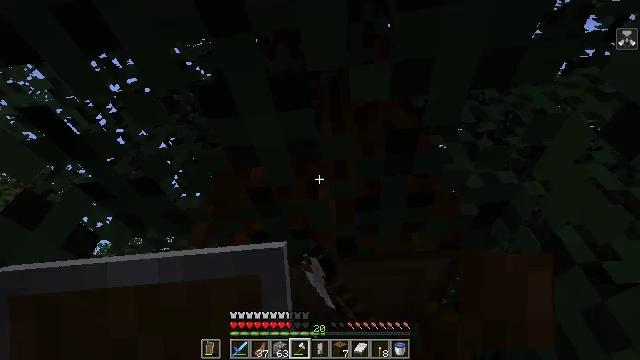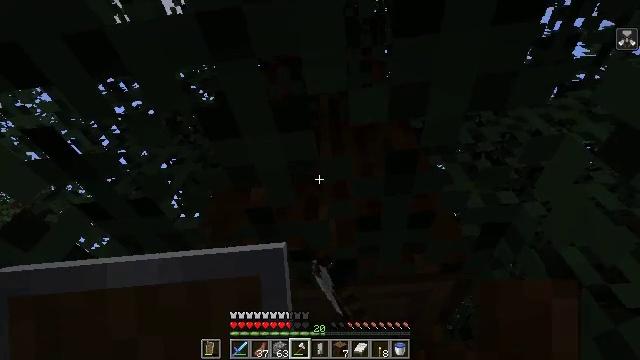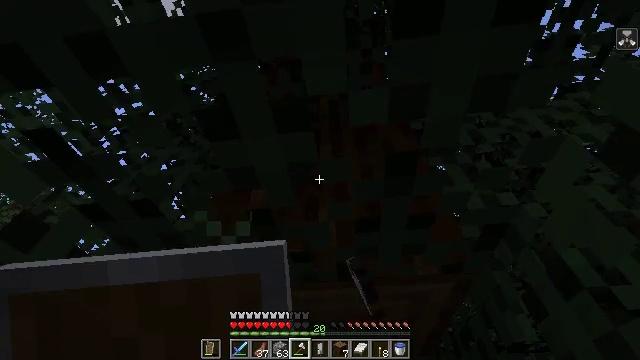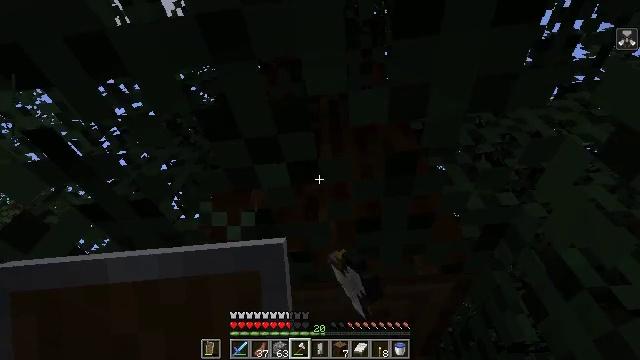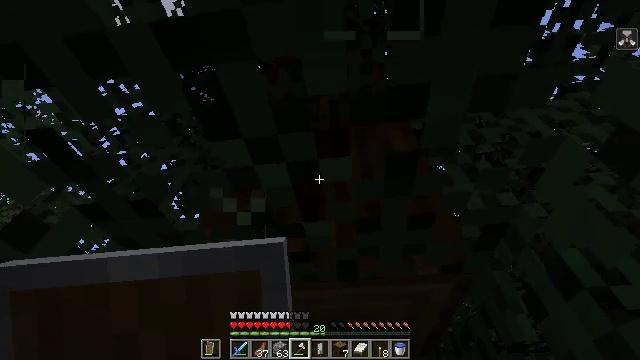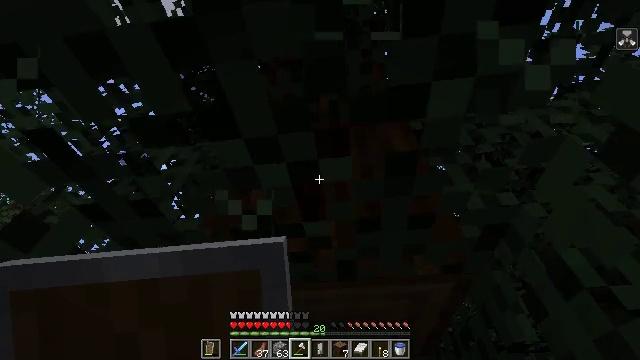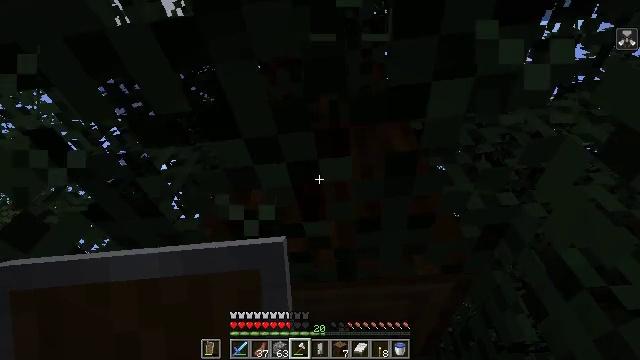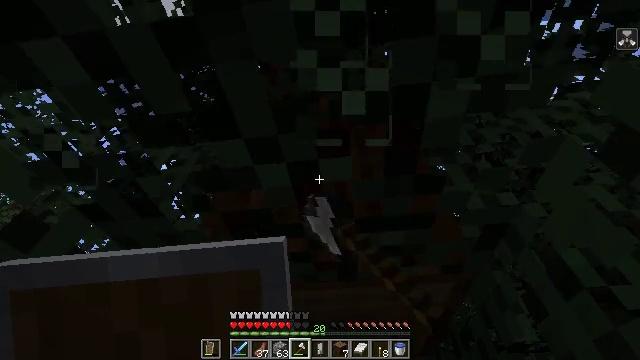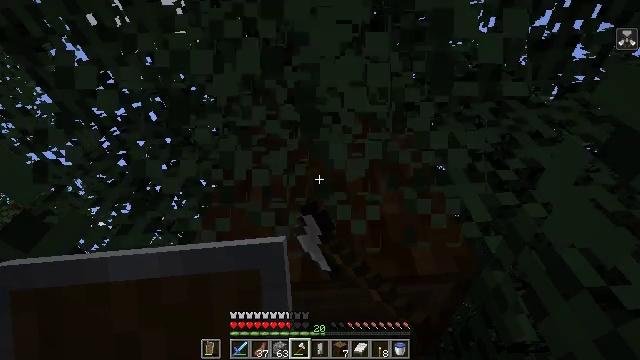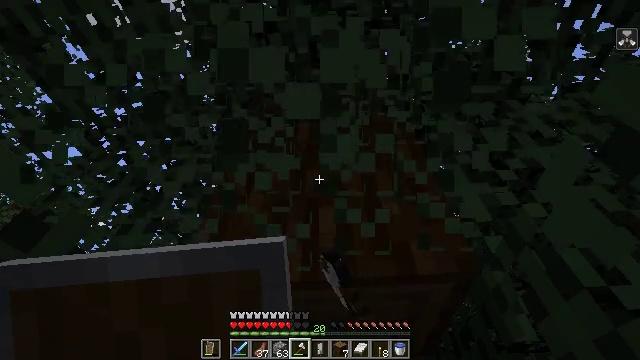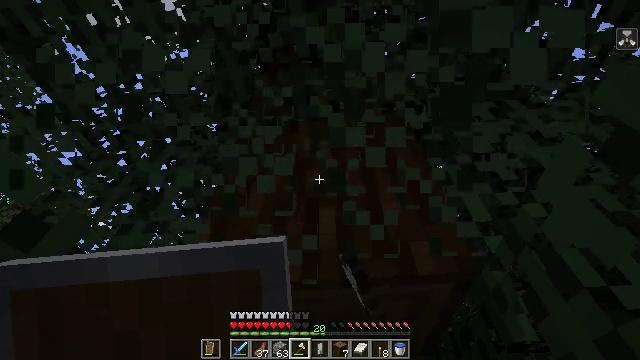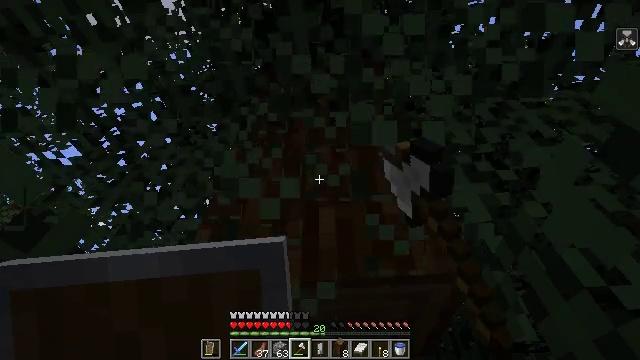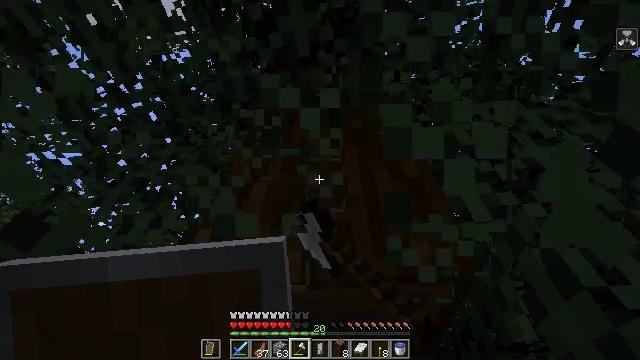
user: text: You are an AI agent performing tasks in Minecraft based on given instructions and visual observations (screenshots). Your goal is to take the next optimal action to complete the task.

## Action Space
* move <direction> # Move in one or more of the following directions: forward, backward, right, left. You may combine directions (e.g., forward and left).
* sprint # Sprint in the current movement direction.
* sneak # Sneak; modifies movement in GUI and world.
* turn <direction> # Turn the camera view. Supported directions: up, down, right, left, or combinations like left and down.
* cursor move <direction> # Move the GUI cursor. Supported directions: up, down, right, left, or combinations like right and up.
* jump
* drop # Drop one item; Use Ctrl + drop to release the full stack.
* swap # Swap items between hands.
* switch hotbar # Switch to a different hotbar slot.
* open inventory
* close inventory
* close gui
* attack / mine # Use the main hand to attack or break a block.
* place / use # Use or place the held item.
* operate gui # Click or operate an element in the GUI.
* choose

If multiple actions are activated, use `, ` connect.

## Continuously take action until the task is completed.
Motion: motion action
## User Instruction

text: Gather spruce leaves to collect foliage.
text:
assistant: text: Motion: turn up, attack / mine
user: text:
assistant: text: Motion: attack / mine
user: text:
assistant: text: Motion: attack / mine
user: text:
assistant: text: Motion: attack / mine
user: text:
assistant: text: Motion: attack / mine
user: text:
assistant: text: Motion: attack / mine
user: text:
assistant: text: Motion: attack / mine
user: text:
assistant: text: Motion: attack / mine
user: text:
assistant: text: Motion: attack / mine
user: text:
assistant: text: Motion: attack / mine
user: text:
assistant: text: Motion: attack / mine
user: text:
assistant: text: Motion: attack / mine
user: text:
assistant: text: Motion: attack / mine